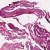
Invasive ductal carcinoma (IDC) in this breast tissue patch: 0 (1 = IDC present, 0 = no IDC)